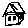
Label: house